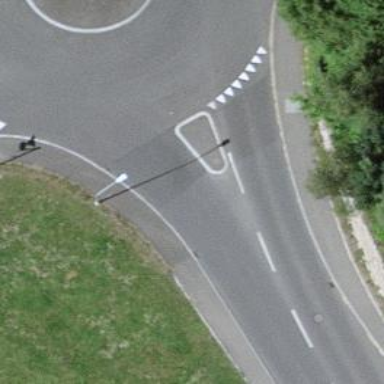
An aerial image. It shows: Unmarked crossing on footway.